Question: I'm working in NetBeans 6.8 and I want to add projects that I had previously deleted from NetBeans workspace but not from my computer. Some appear as coffee-cups and can be opened fine but others appear as folders and cannot be opened. How can I open these projects (see image).
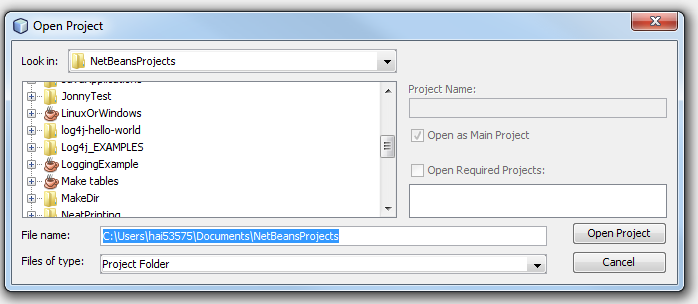
Answer: The 'Delete' action on a project states "This will delete project Xyz so that it cannot be opened in the NetBeans IDE anymore.", which explains the situation. It removes the 'build.xml' file and the 'nbproject' directory from the project directory, rendering it unrecognizable.
You'll need to make a new project, and use the 'Java Project with Existing Sources' as a project type in the dialog.
Specify the project name again, and set the Project Folder to the existing project folder. Then specify the src directory.
Note: All your extra libraries and JARs are lost, you'll have to re-add them to the project.
Next time just 'Close' the project to hide it in the Projects tab.